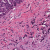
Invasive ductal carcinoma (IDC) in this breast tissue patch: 0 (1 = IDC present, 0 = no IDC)